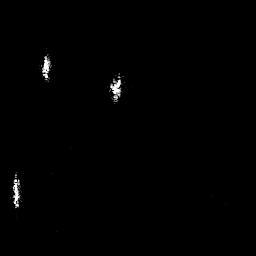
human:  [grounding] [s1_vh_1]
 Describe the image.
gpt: In the satellite image, there is  <ref>1 small ship </ref> <box>[[4, 69, 7, 80, 0]]</box> located at bottom left.